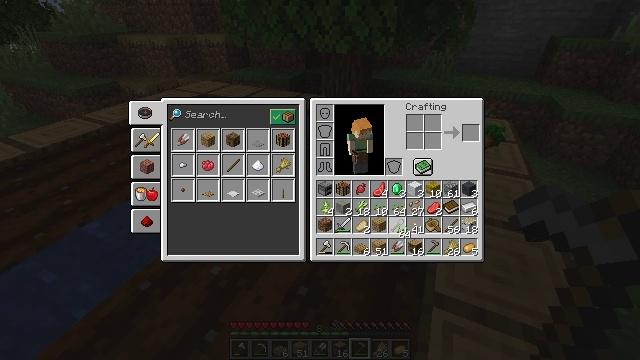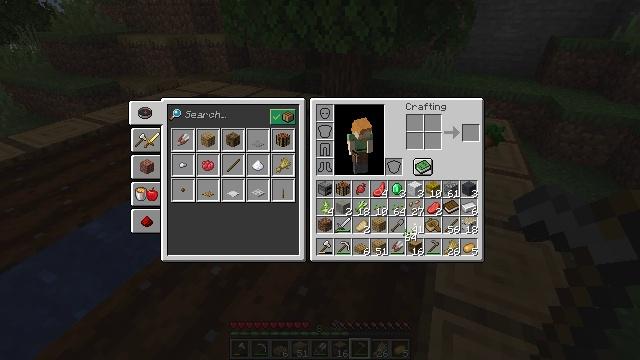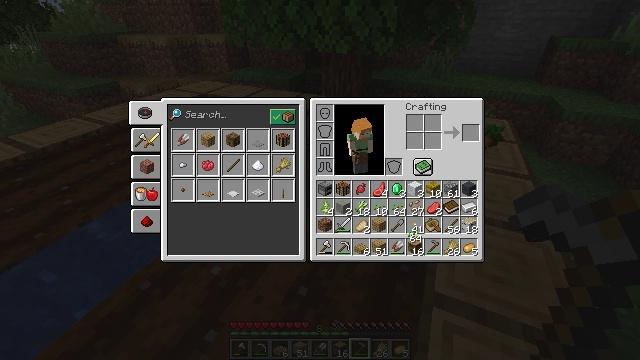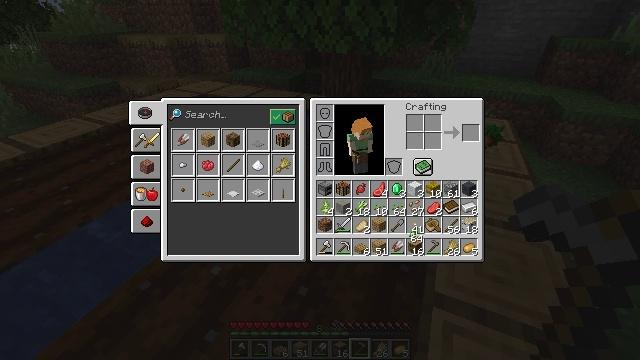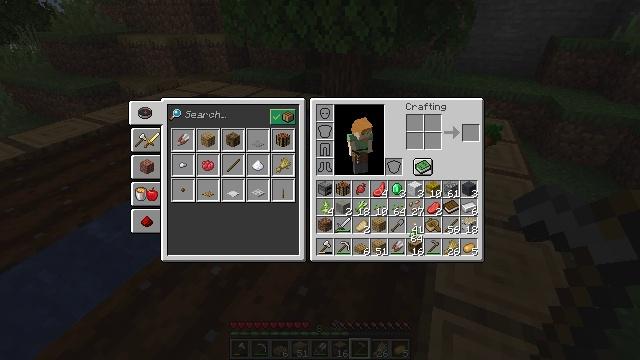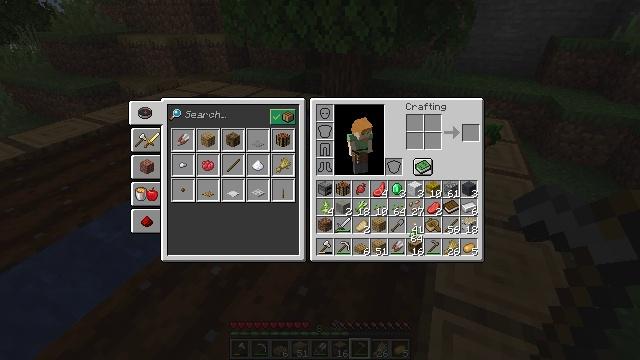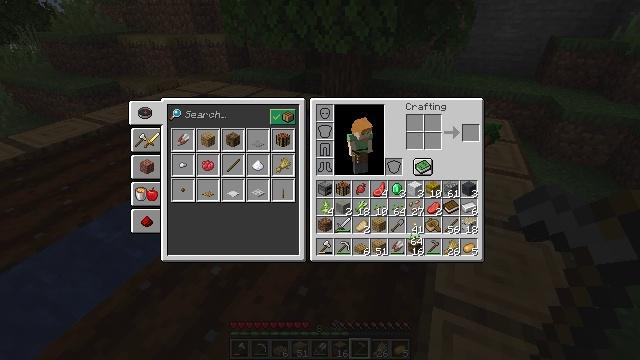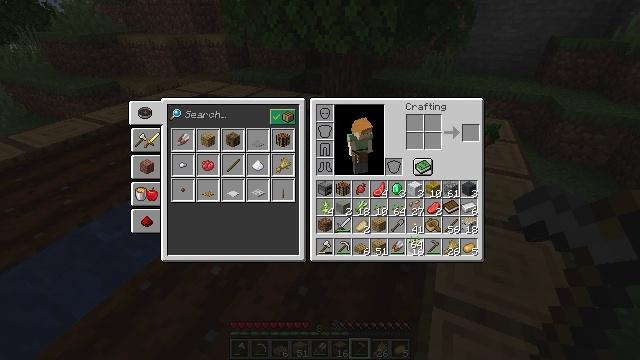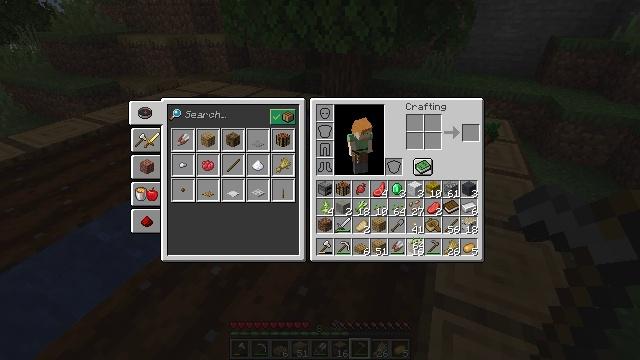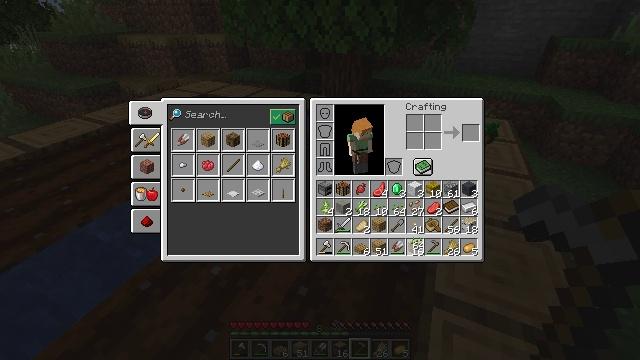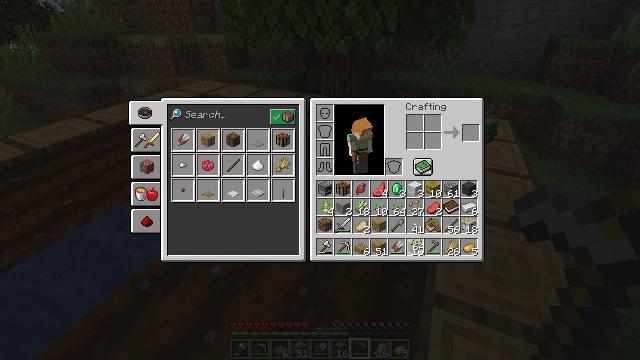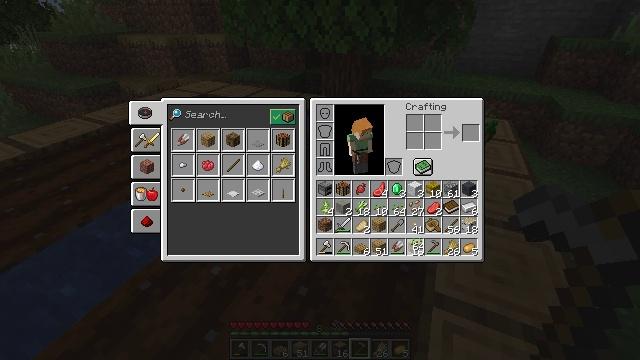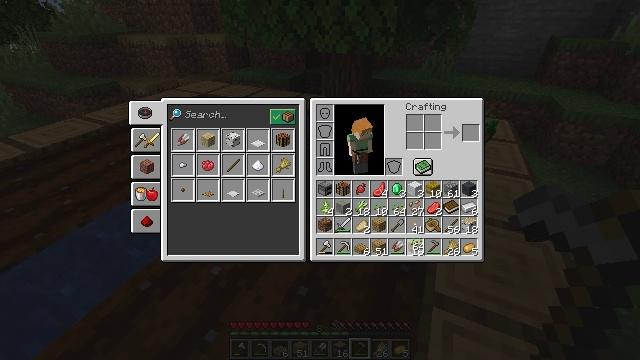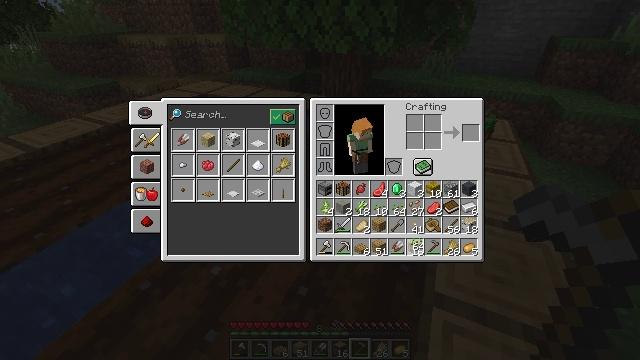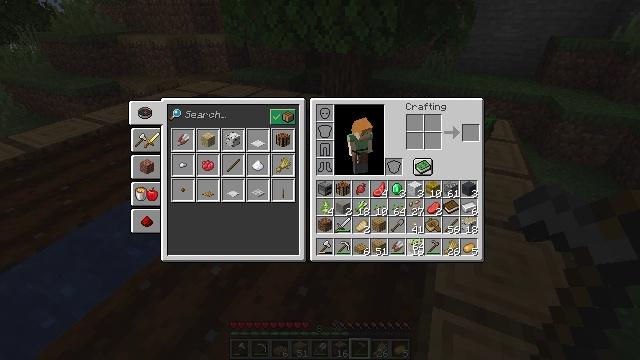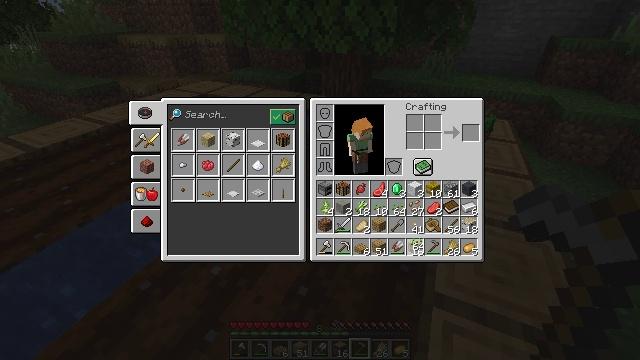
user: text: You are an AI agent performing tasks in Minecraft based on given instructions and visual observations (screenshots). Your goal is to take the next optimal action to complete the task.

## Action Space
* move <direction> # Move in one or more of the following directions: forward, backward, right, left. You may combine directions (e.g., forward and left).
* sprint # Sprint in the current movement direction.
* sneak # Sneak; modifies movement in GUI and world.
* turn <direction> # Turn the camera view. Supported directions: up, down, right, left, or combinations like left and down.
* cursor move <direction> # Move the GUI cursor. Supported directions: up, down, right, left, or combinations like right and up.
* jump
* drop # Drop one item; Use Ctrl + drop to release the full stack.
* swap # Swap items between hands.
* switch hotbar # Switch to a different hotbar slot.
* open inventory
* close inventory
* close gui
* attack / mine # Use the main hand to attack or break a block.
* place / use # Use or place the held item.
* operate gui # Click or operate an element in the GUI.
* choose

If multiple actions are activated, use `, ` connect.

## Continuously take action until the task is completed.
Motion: motion action
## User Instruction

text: Drop an oak log.
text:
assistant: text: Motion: no_op
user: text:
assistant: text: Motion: no_op
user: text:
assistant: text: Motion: no_op
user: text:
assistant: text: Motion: no_op
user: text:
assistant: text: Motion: no_op
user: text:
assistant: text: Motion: no_op
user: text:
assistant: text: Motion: no_op
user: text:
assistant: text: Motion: no_op
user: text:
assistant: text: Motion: no_op
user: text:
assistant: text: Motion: no_op
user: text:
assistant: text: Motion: no_op
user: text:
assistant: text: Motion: no_op
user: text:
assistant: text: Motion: no_op
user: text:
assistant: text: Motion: no_op
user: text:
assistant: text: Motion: no_op
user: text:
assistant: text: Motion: no_op
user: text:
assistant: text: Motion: operate gui
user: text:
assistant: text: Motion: operate gui
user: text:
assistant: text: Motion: operate gui
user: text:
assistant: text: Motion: no_op
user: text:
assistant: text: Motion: no_op
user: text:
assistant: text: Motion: cursor move left and up
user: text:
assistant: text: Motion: cursor move left
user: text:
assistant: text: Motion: no_op
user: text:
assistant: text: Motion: no_op
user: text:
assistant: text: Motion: no_op
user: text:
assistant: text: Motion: no_op
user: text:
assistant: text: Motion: no_op
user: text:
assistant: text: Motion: no_op
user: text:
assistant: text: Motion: no_op